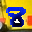
Label: 8